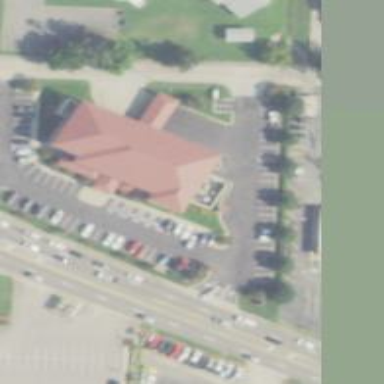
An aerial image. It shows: Bank building.